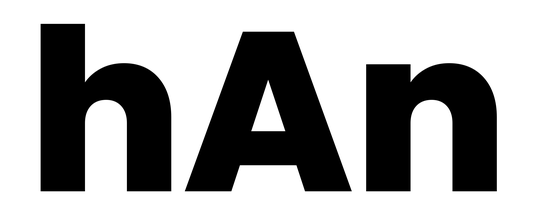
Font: Poppins-ExtraBold